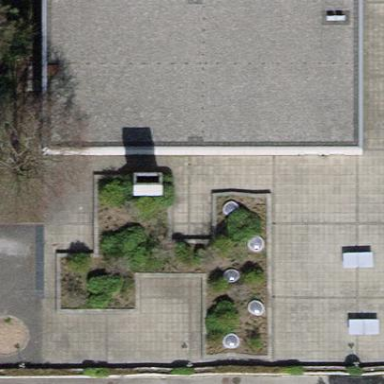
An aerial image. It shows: College building.